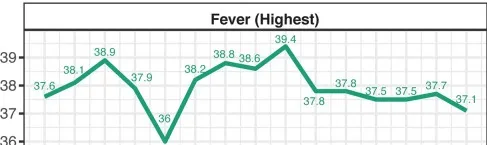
(A) Daily lowest non-invasive oximetry values in room air (as %) and daily highest fever (in. Celsius), as measured through hospitalization.
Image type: chart (chart)